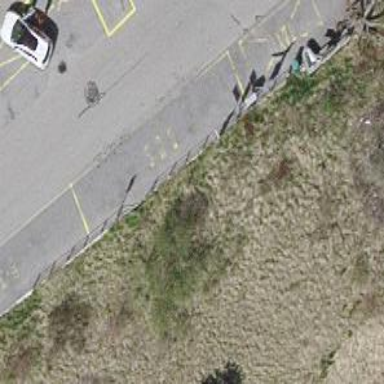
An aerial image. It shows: Bus stop with platform for public transport.